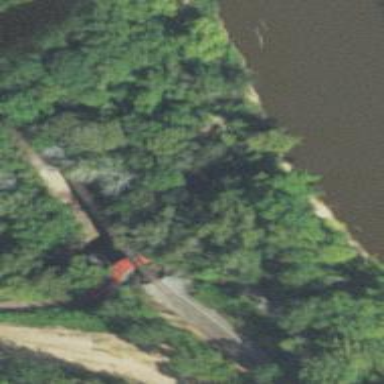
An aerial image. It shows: Bridge with supports.